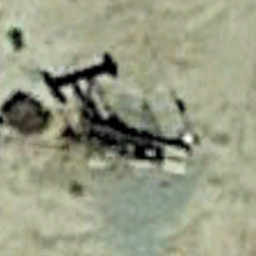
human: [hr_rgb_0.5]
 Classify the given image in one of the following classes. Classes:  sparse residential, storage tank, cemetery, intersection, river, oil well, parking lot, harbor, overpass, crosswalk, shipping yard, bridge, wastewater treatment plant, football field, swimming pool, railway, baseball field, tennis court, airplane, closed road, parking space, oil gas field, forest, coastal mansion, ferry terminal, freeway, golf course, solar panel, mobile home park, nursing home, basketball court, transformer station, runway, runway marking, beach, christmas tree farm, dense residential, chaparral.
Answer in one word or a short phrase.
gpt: oil well